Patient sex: M
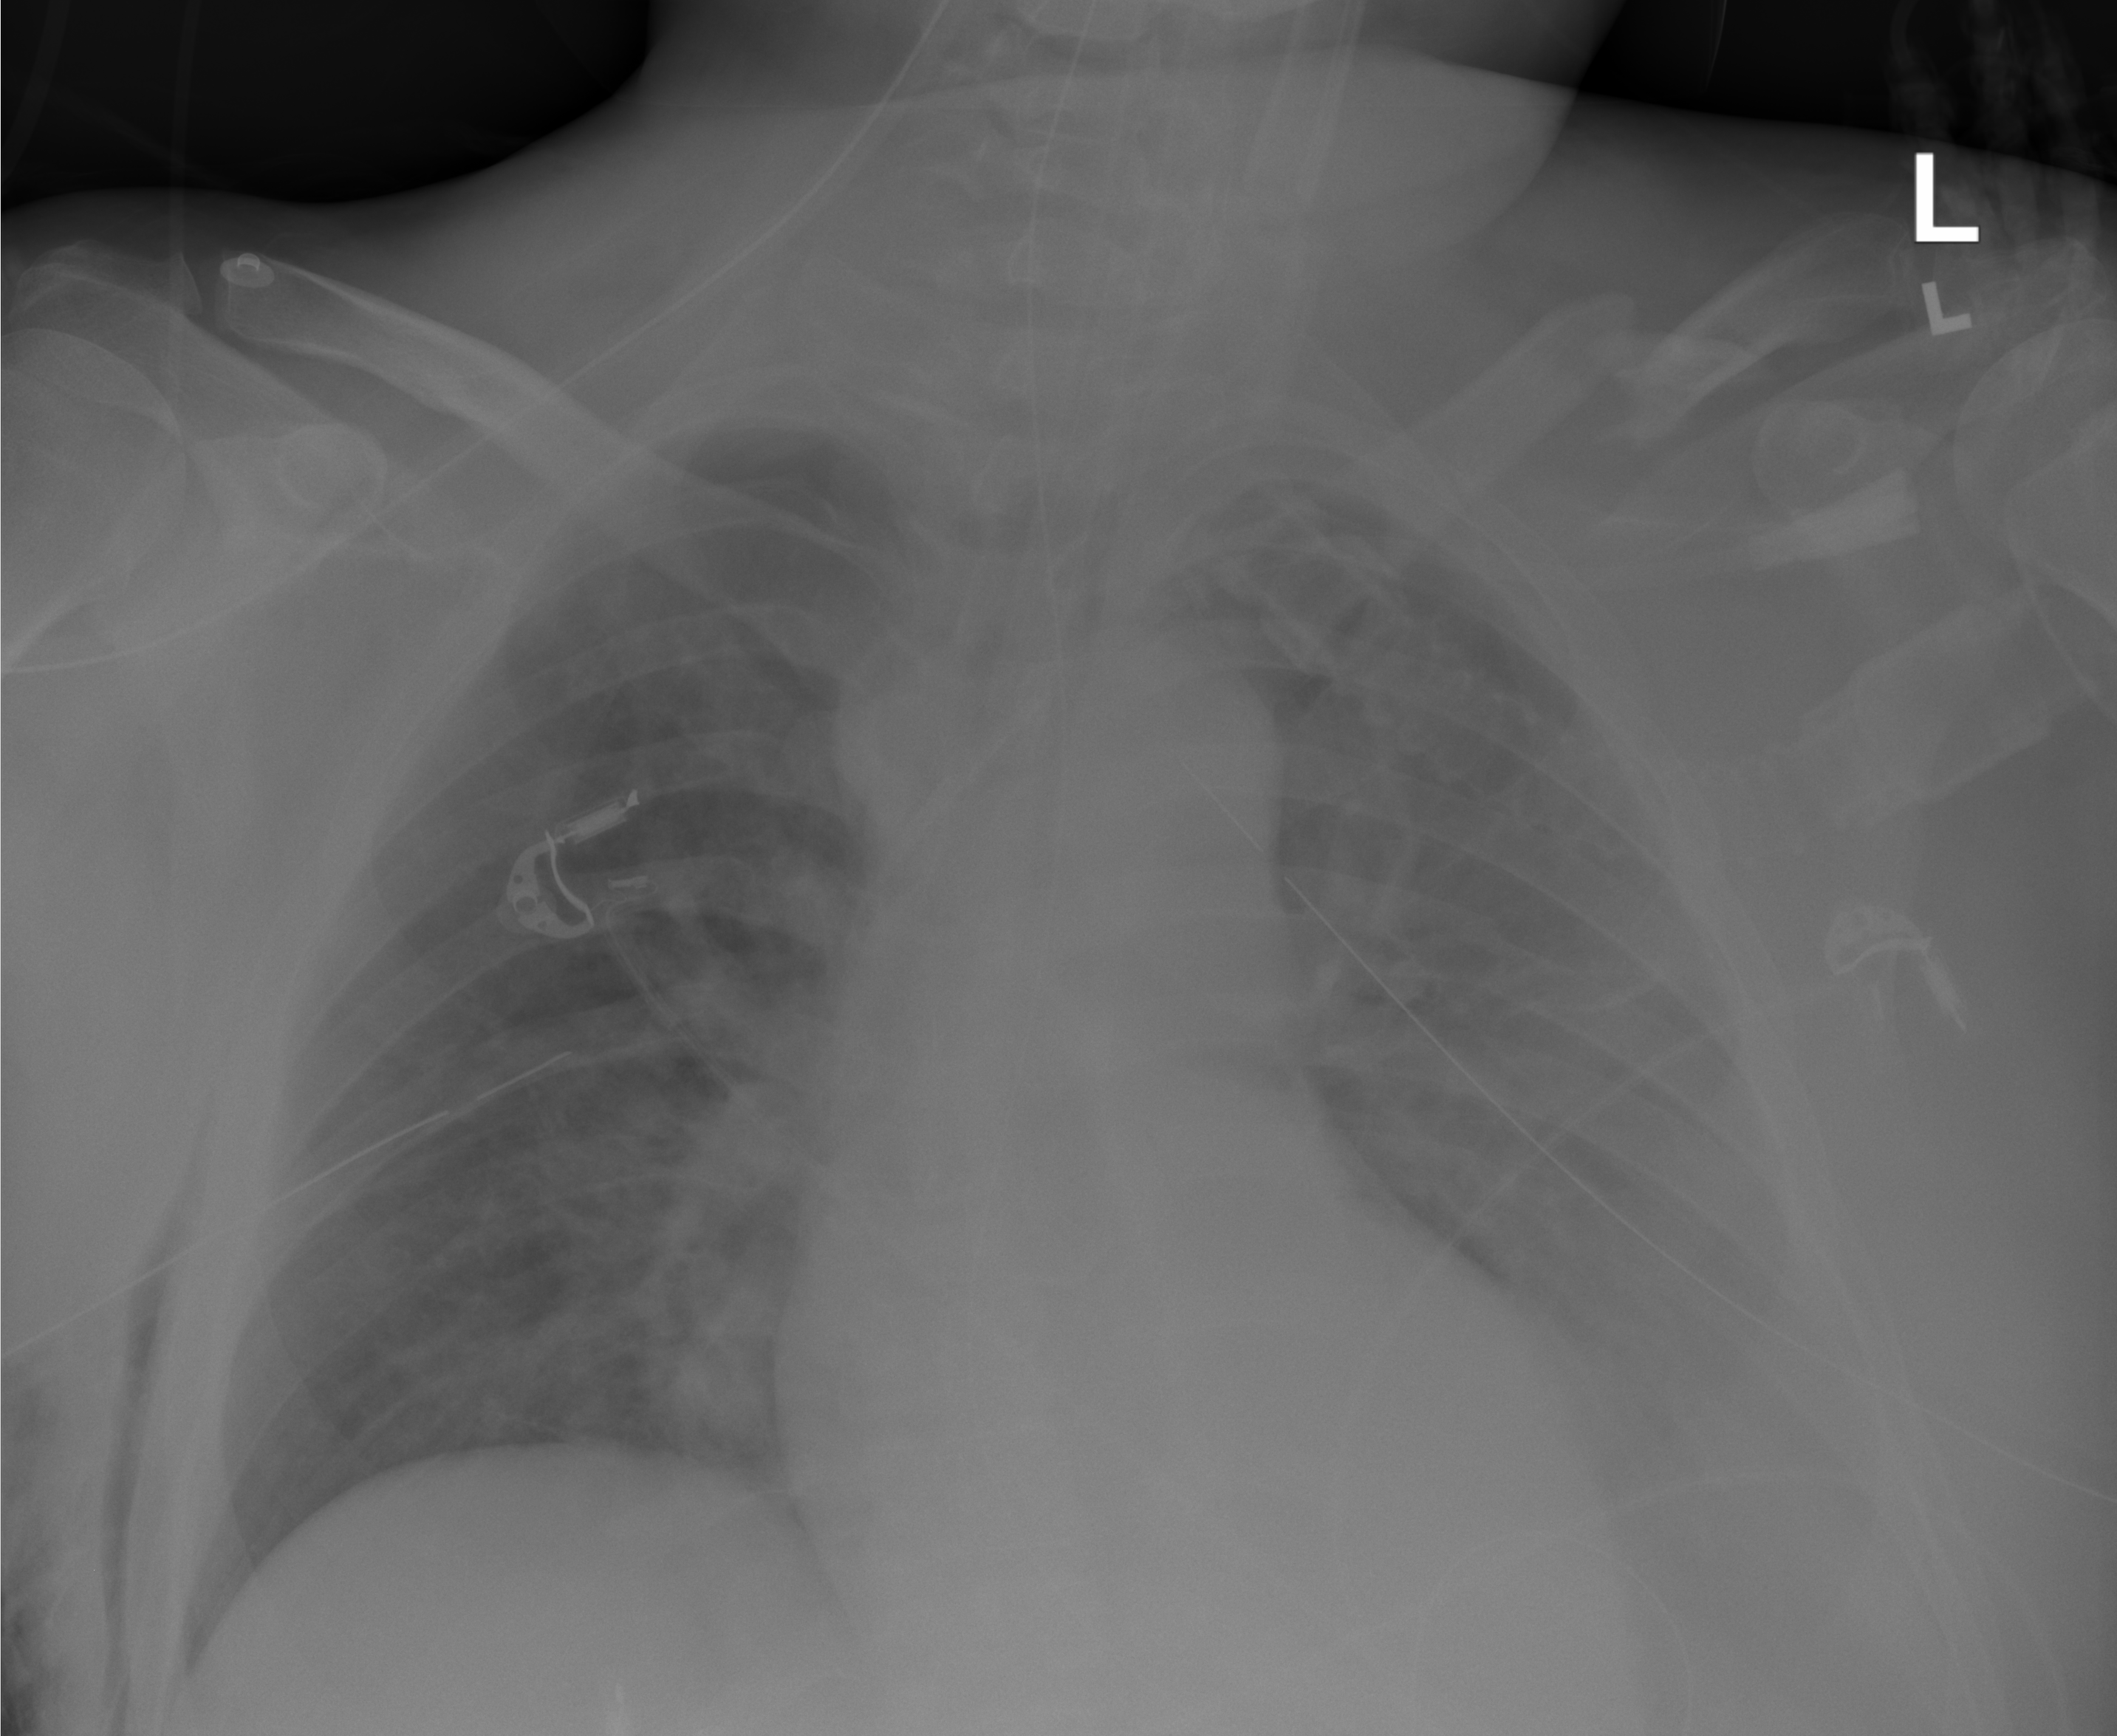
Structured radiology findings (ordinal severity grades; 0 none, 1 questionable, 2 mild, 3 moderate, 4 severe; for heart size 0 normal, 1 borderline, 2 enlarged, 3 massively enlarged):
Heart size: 1
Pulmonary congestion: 2
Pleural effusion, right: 0
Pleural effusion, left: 3
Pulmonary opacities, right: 1
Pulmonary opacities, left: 0
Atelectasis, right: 2
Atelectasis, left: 3